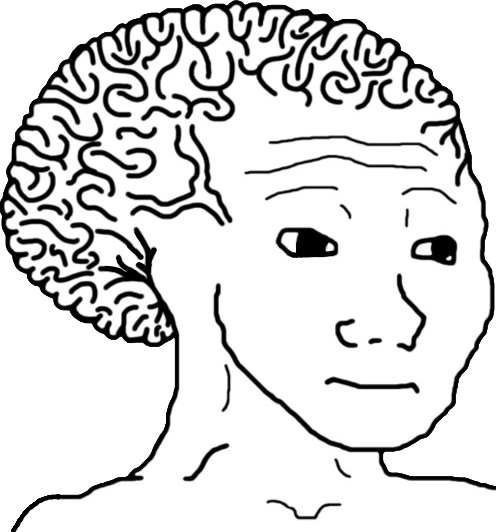
Label: 5_Brainiak